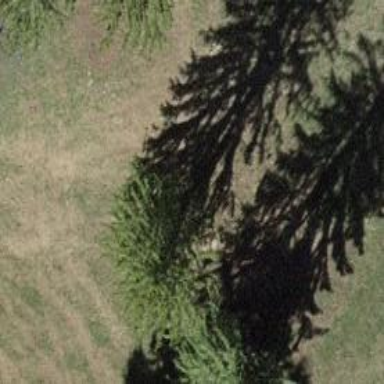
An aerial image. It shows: Evergreen tree with needle-leaved leaves.